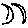
Label: moon